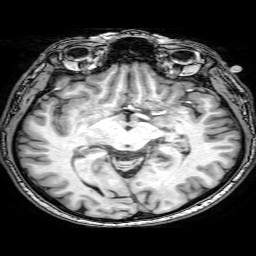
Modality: T1w
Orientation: coronal
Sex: male
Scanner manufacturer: philips
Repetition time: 0.008152 s
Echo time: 0.00373 s